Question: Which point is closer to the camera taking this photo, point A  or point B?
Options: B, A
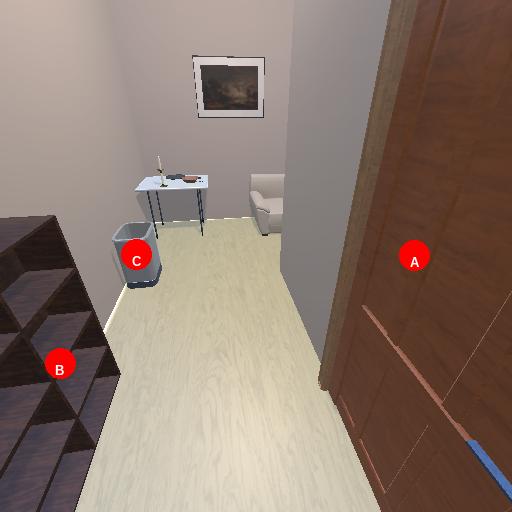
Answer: B